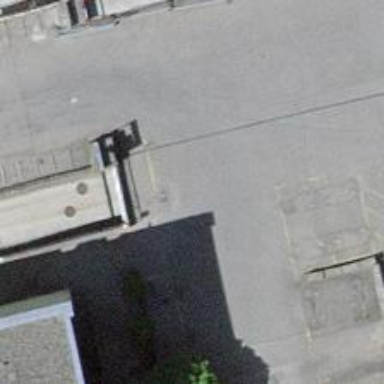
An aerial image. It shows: Parking entrance.